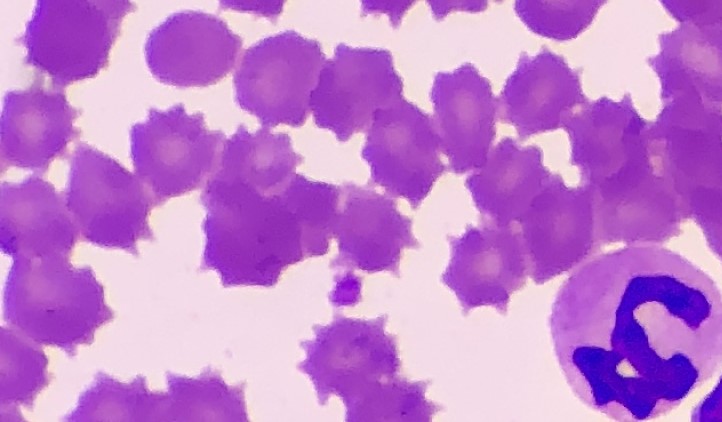
White blood cell type: Neutrophil